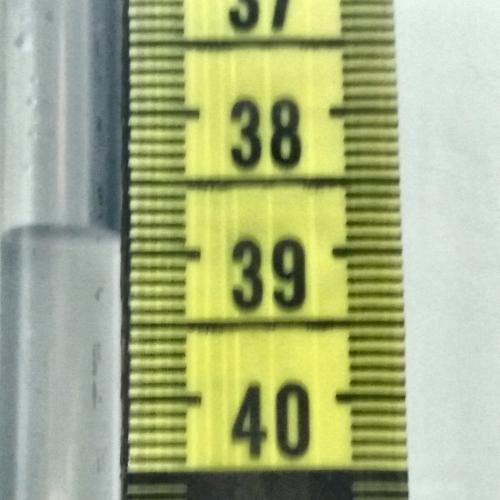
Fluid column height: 38.9 cm